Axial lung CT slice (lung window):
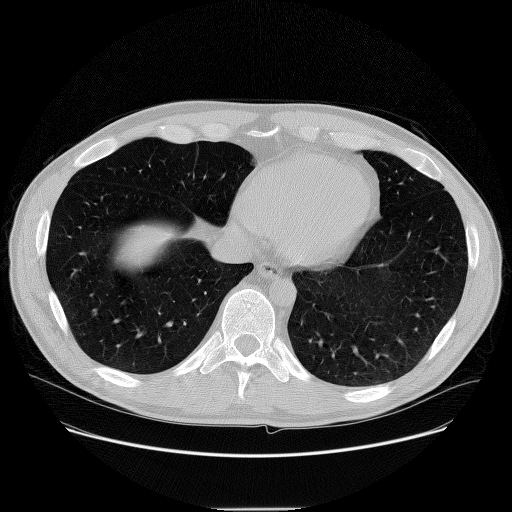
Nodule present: no